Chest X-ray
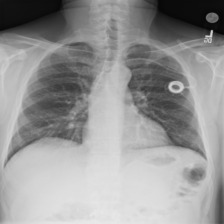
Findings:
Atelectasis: negative
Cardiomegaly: negative
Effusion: negative
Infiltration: negative
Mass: negative
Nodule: negative
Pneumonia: negative
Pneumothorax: negative
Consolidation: negative
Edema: negative
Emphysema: negative
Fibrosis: negative
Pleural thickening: negative
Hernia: negative